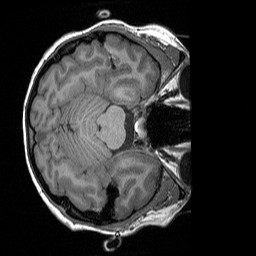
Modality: T1w
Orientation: axial
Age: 26
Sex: female
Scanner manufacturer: siemens
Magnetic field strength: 3 T
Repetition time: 1.9 s
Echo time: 0.00252 s